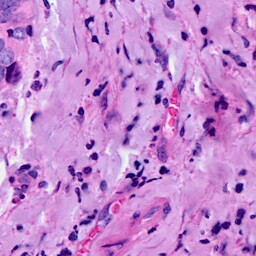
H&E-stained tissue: Breast